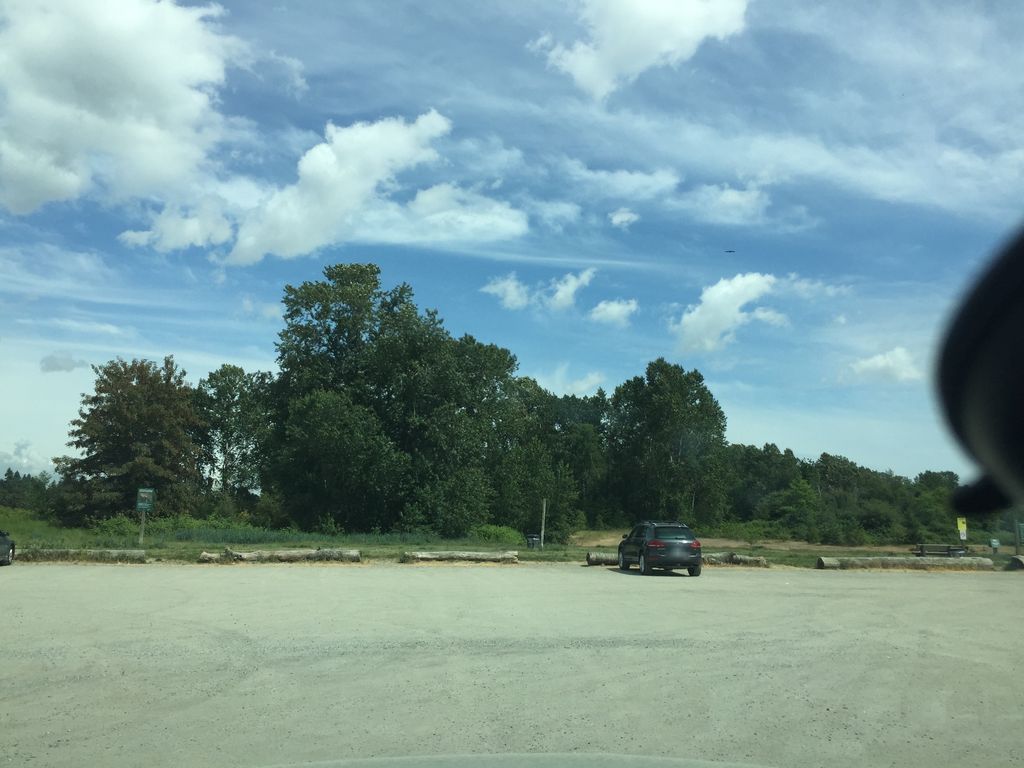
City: vancouver